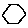
Label: hexagon